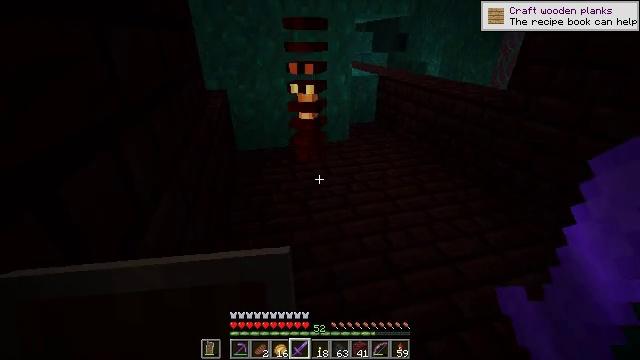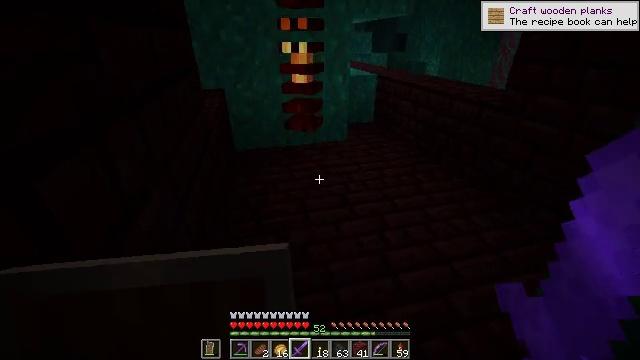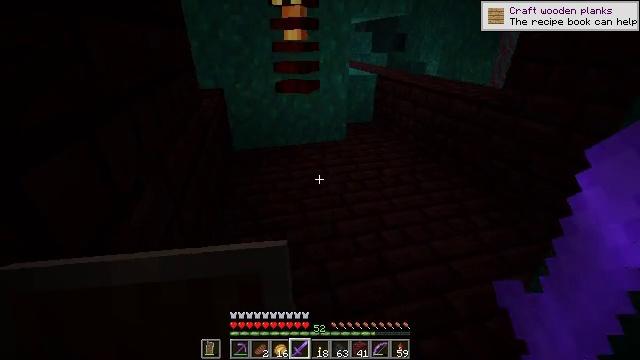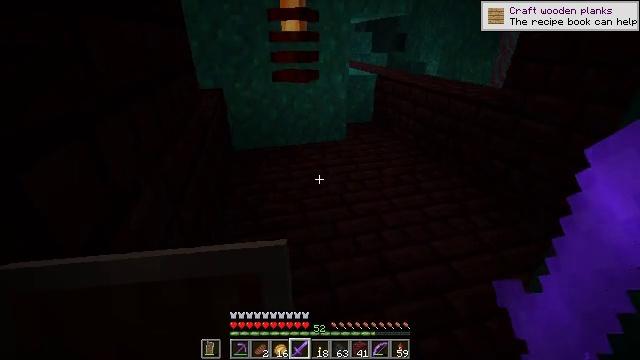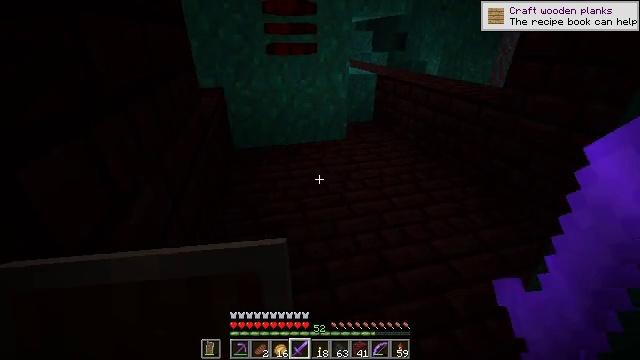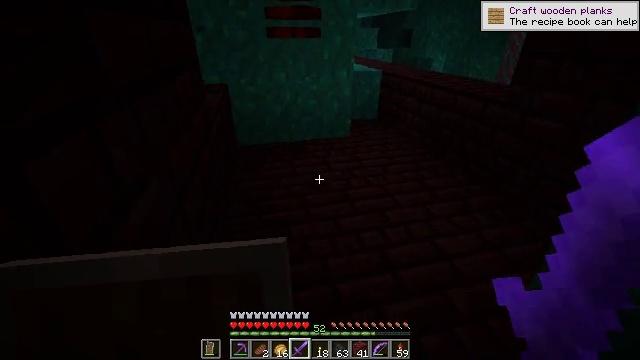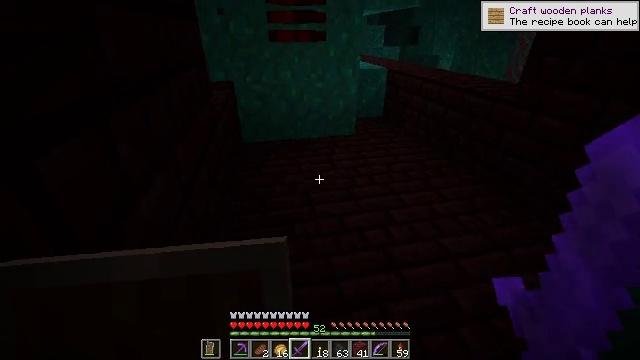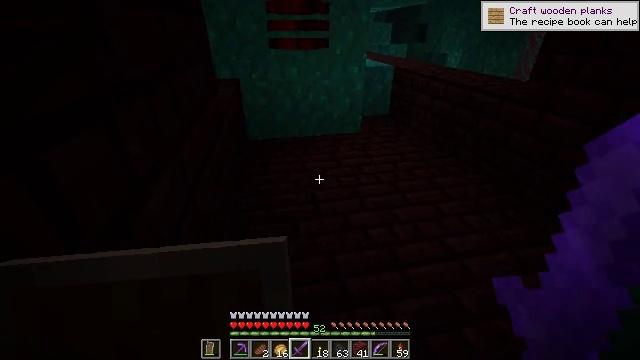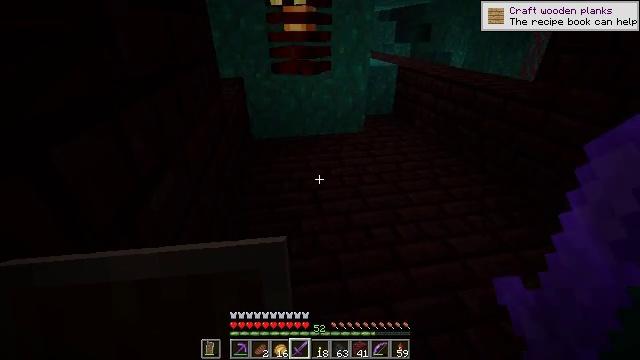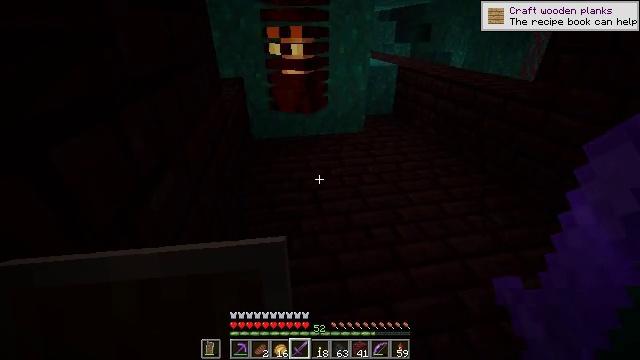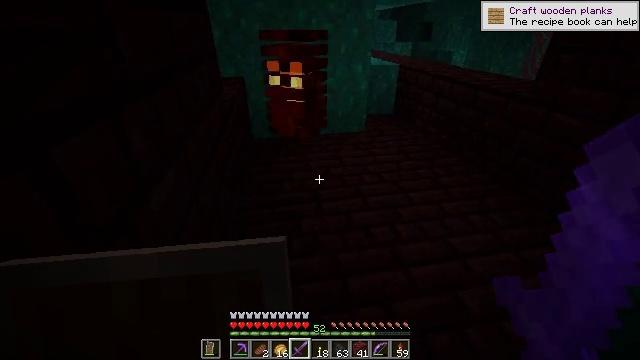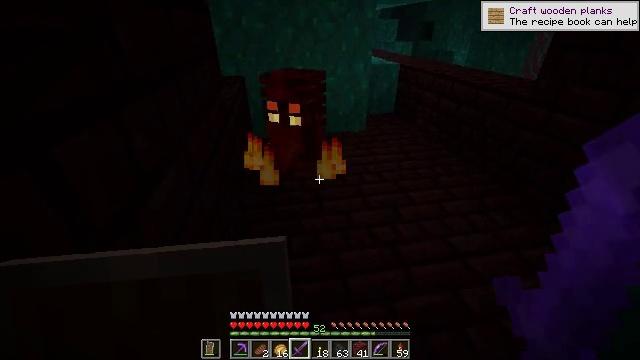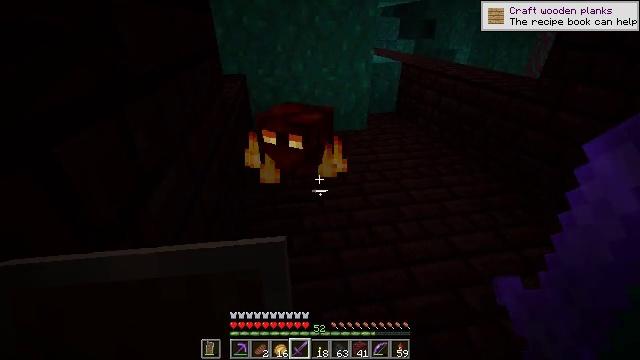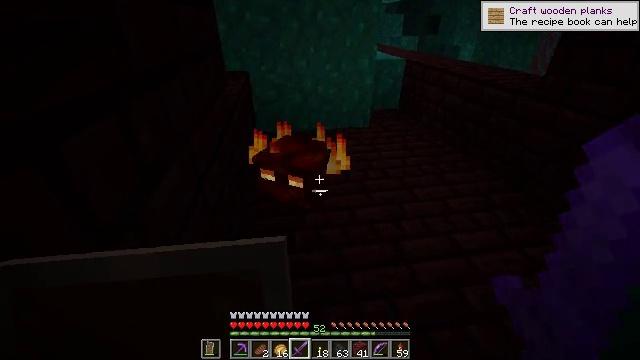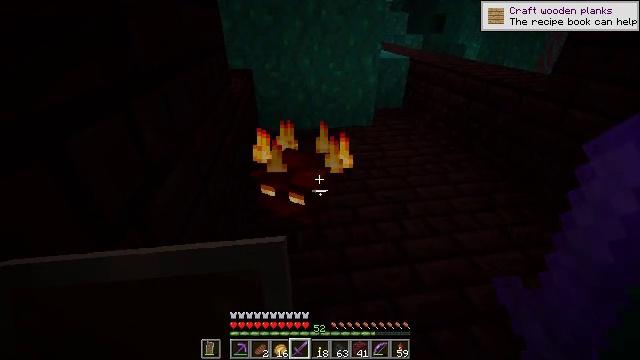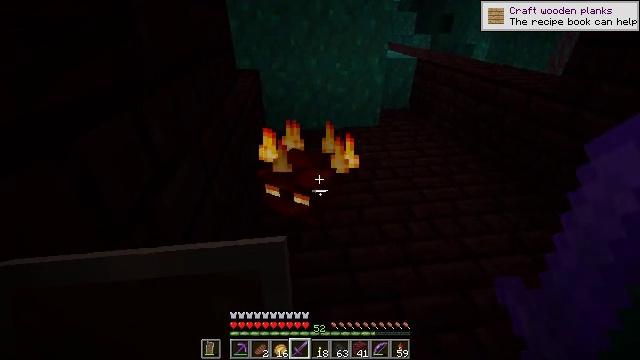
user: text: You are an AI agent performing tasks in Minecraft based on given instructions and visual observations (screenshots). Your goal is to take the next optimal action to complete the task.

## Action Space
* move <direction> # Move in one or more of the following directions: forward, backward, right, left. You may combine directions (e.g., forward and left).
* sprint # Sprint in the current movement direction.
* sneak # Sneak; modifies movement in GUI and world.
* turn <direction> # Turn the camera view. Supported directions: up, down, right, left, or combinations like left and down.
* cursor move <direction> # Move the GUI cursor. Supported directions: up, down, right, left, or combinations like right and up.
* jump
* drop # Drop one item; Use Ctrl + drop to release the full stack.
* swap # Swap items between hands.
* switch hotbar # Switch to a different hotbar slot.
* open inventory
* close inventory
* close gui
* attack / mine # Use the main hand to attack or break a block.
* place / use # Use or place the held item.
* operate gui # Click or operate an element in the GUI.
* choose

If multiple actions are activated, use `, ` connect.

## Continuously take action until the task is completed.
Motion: motion action
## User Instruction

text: Defeat a magma cube.
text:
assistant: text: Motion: no_op
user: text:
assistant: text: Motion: no_op
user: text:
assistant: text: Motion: no_op
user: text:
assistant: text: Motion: no_op
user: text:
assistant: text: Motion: no_op
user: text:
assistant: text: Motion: turn left
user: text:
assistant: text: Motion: turn left
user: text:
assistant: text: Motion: no_op
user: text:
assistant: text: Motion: no_op
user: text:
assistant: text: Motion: no_op
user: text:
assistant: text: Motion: no_op
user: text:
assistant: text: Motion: no_op
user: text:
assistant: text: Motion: no_op
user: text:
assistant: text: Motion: no_op
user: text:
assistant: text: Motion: turn left
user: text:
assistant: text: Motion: turn left
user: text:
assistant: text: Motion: turn left and up
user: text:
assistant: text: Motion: no_op
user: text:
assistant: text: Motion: attack / mine
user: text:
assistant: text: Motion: attack / mine
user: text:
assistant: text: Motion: attack / mine
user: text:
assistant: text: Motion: no_op
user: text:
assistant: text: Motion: no_op
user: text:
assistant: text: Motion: no_op